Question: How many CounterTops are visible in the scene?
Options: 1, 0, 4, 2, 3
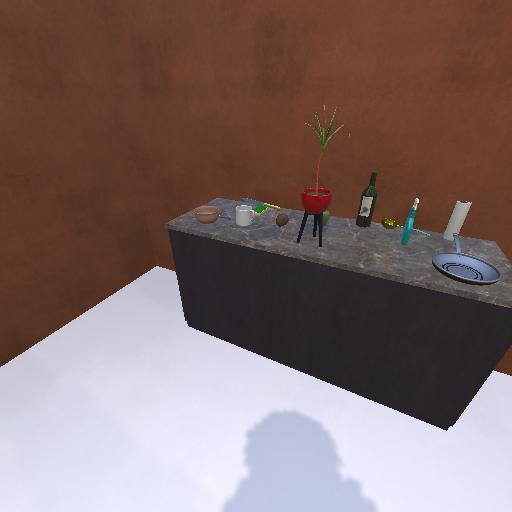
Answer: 1